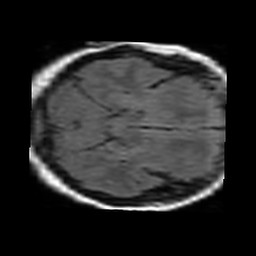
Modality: FLAIR
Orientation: axial
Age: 39
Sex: female
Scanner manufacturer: philips
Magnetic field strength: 1.5 T
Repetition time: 6 s
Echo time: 0.12 s